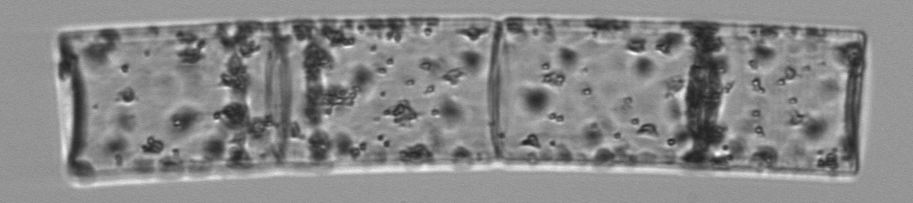
Label: Guinardia_flaccida